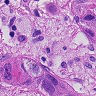
Metastatic tissue present: yes